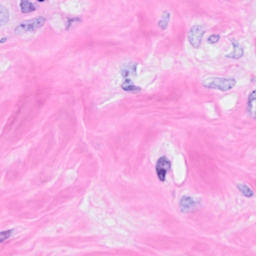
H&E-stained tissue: Breast